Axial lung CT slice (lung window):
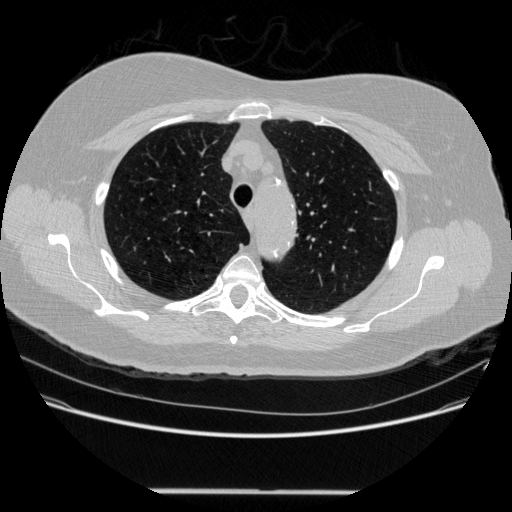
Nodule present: no